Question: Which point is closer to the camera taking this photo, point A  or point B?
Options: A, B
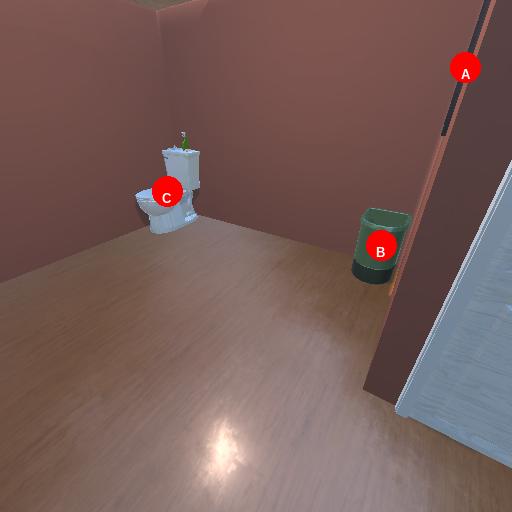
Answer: A